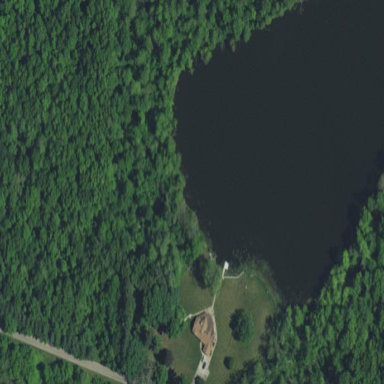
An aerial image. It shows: Serene lake.